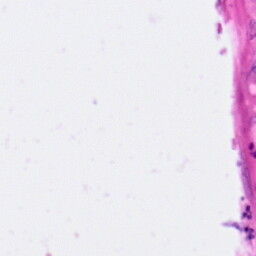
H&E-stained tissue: Pancreatic